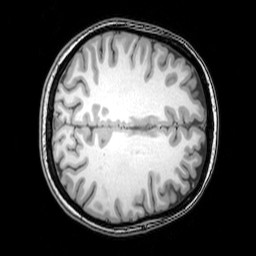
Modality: T1w
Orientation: axial
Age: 25
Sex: female
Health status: healthy
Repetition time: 0.081 s
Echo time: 0.037 s